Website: lowes
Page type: review-order
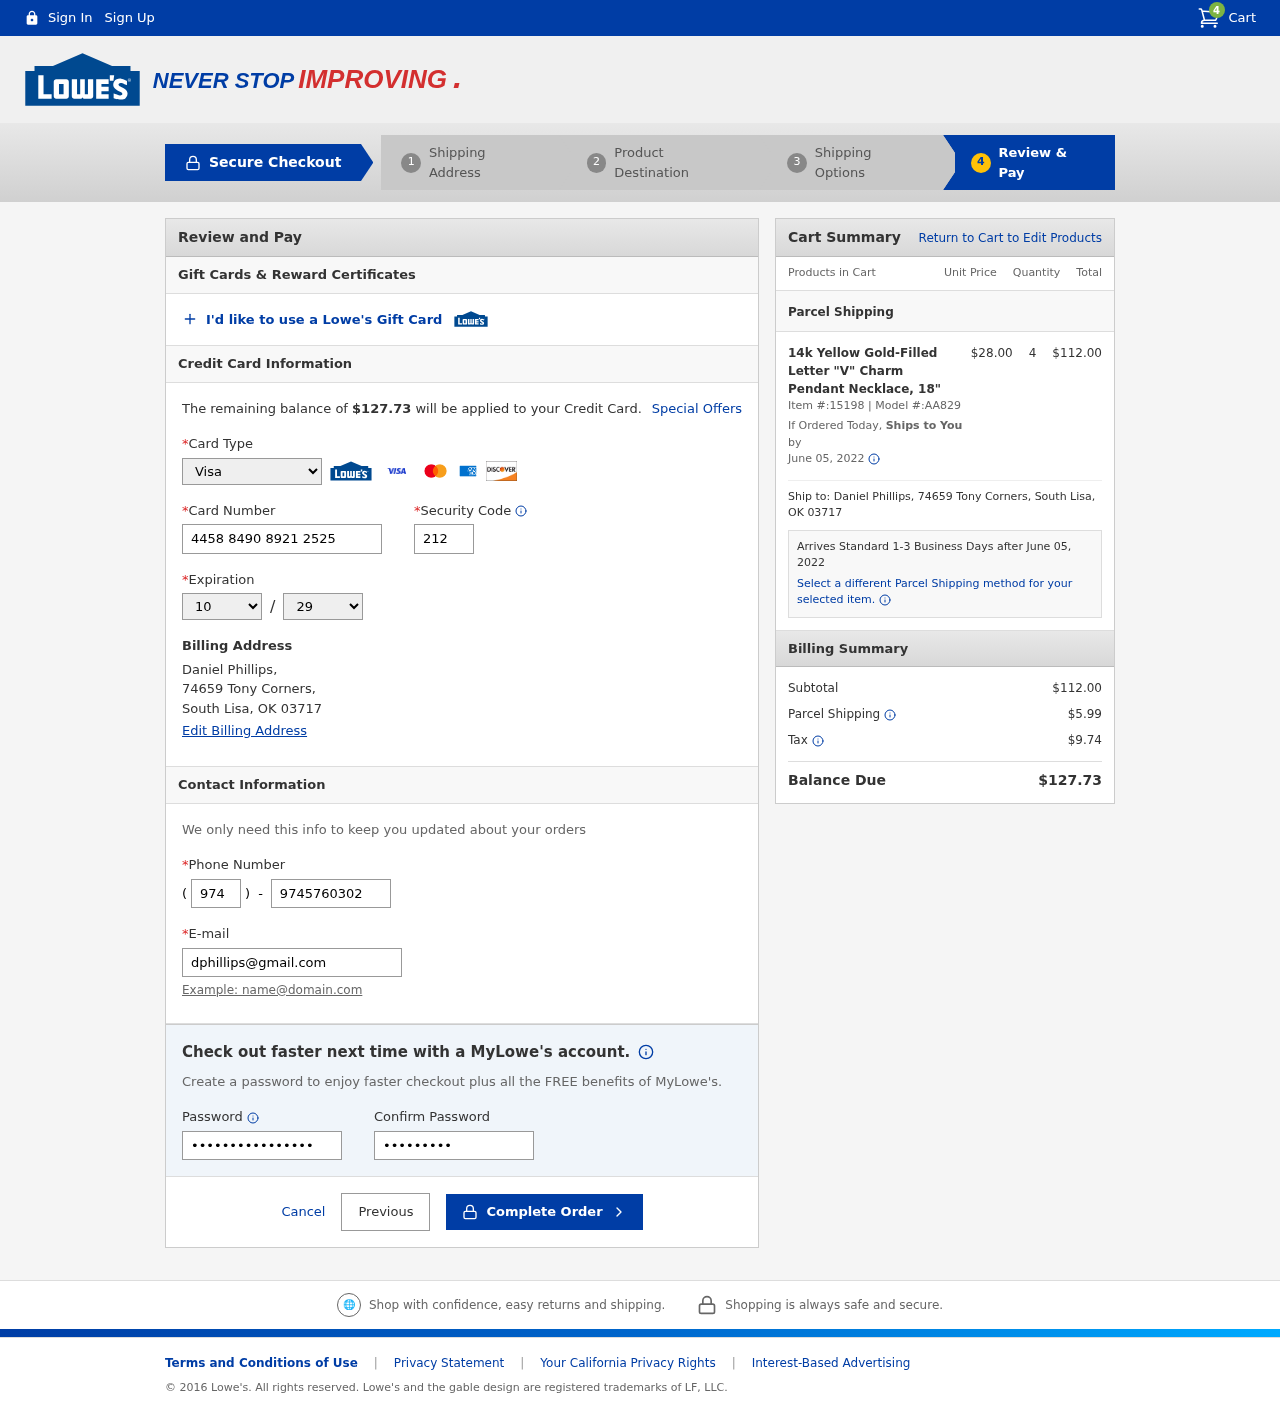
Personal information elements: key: PII_CARD_CVV
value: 212
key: PII_CARD_EXPIRY_MONTH
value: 10
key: PII_CARD_EXPIRY_YEAR
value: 29
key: PII_CARD_NUMBER
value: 4458 8490 8921 2525
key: PII_CARD_TYPE
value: Visa
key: PII_CITY
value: South Lisa
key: PII_EMAIL
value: dphillips@gmail.com
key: PII_FULLNAME
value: Daniel Phillips,
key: PII_PHONE
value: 9745760302
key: PII_PHONE_AREA
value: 974
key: PII_POSTCODE
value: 03717
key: PII_STATE_ABBR
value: OK
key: PII_STREET
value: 74659 Tony Corners
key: PII_STREET
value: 74659 Tony Corners,
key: PII_FULLNAME2
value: Daniel Phillips
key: PII_POSTCODE_FULL
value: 03717
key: PII_CITY_STATE
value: South Lisa, OK
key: PII_CITY_STATE_ZIP
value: South Lisa, OK 03717
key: PII_POSTCODE_NUMERIC
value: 3717
Product elements: key: PRODUCT1_NAME
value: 14k Yellow Gold-Filled Letter "V" Charm Pendant Necklace, 18"
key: PRODUCT1_PRICE
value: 28
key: PRODUCT1_QUANTITY
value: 4
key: PRODUCT1_ITEM_NUMBER
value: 15198
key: PRODUCT1_MODEL_NUMBER
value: AA829
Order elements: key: ORDER_NUM_ITEMS
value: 4
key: ORDER_TOTAL
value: $127.73
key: ORDER_SHIPPING_DATE
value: June 05, 2022
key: ORDER_SUBTOTAL
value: $112.00
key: ORDER_SHIPPING_DATE2
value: June 05, 2022
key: ORDER_SUBTOTAL2
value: $112.00
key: ORDER_SHIPPING_COST
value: $5.99
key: ORDER_TAX
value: $9.74